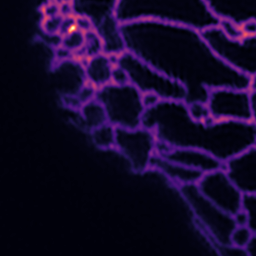
Label: Super-resolution ER image